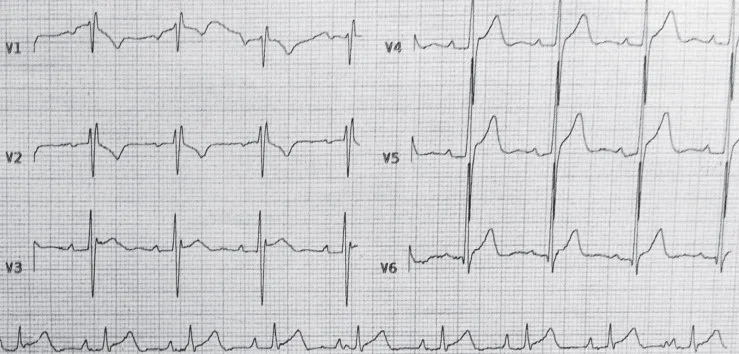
Normal ECG two days after treatment.
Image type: electrography (ekg)